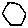
Label: hexagon